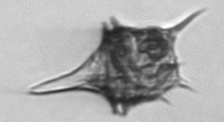
Label: Amylax